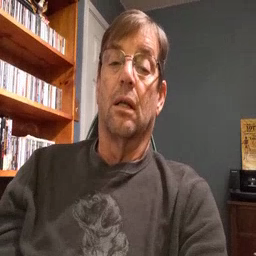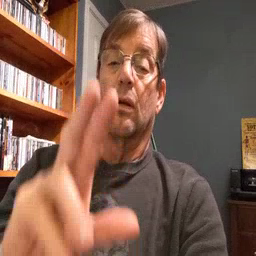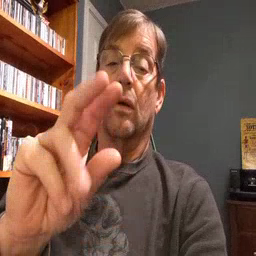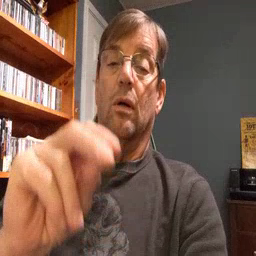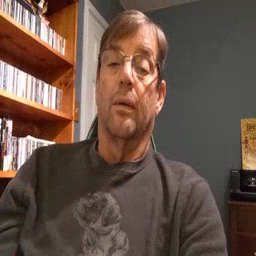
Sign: no